Field crop: maize
Growth stage: 1
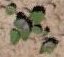
Species: chenopodium